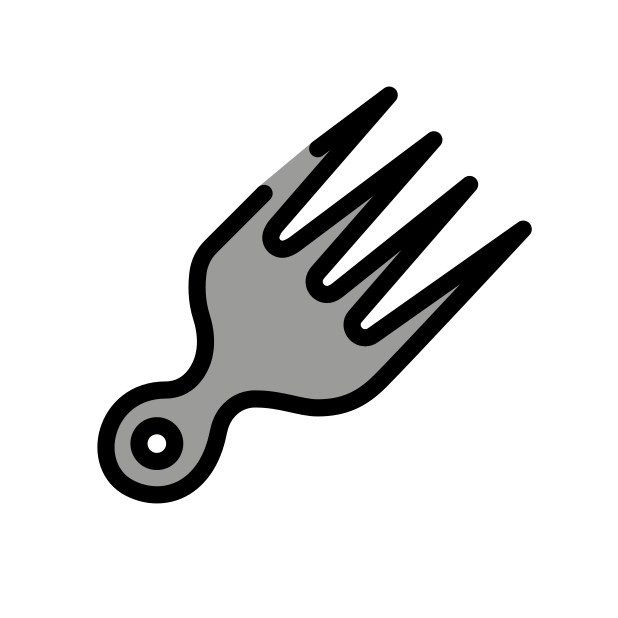
Emoji: 🪮
Name: hair pick
Unicode: 0x1faae